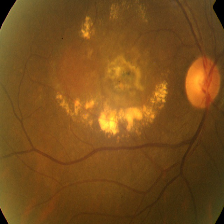
Diabetic retinopathy grade: Severe